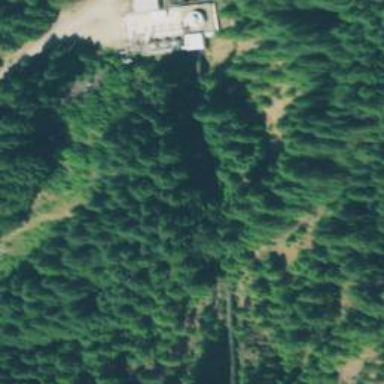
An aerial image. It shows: Culvert tunnel.